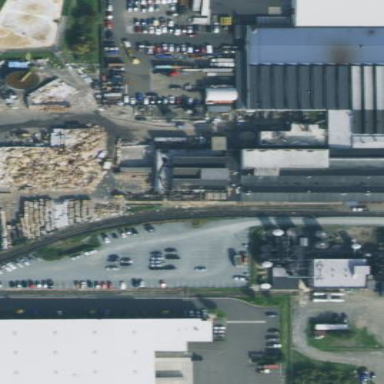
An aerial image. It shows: Industrial area.